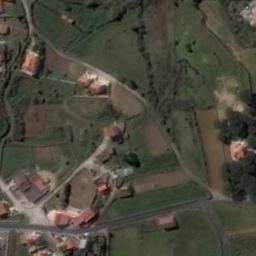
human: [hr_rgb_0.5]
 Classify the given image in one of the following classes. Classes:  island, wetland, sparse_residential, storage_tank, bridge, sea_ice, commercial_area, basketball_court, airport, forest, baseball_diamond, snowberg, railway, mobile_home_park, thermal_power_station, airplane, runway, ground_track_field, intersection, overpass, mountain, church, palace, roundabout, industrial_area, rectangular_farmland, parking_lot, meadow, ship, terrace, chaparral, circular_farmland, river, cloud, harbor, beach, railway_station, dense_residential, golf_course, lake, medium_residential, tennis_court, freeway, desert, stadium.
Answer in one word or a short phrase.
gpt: terrace